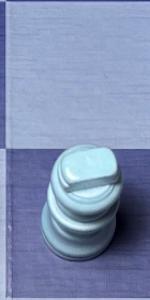
Label: King_White